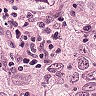
Metastatic tissue present: yes